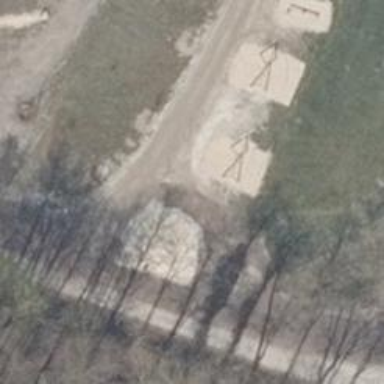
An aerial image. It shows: Playground with swings.